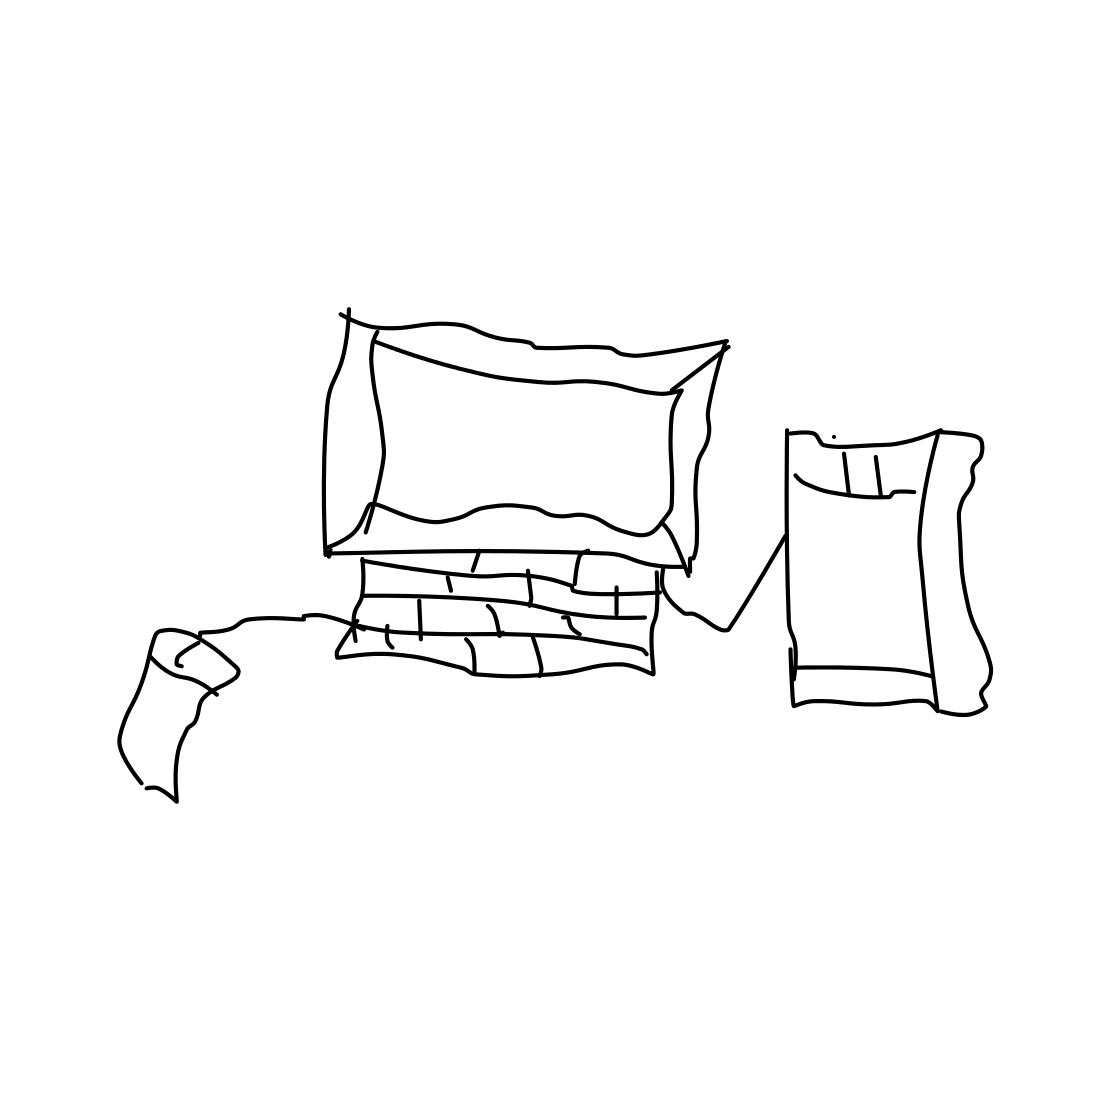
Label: computer monitor